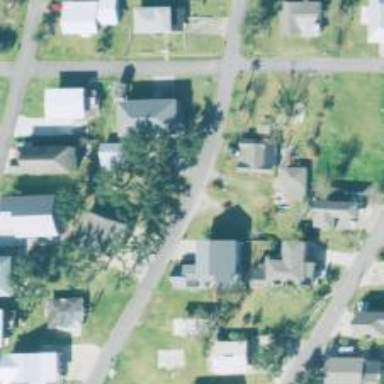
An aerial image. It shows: Residential road.